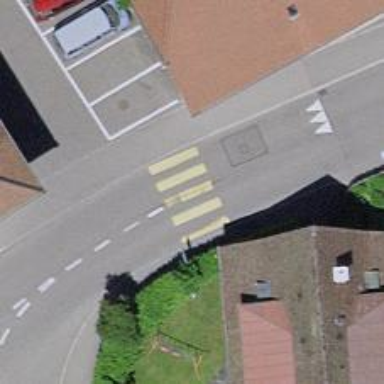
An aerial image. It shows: Zebra crossing on the road.